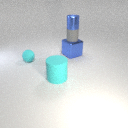
small cyan rubber sphere to the left of large cyan rubber cylinder